Field crop: maize
Growth stage: 2
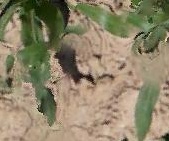
Species: maize